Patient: sex F, age 54
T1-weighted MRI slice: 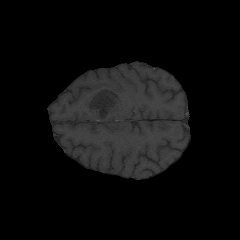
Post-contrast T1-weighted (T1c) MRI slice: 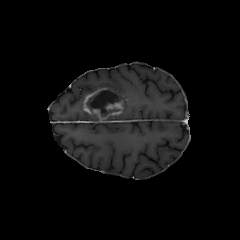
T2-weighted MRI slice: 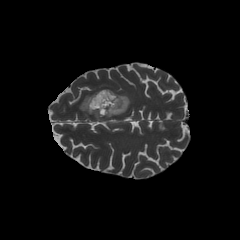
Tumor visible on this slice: yes
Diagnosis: Glioblastoma, IDH-wildtype
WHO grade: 4